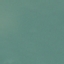
Land use / land cover: SeaLake